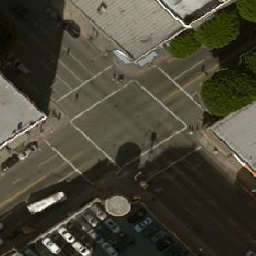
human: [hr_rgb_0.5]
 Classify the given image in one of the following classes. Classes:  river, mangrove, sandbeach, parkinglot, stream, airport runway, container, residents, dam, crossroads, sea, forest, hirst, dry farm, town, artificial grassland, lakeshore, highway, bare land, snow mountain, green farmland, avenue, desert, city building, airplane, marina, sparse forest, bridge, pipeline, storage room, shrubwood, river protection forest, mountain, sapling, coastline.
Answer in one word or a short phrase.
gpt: crossroads